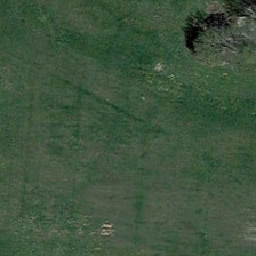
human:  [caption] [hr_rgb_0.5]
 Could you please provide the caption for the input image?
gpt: There was a tall tree on the meadow.

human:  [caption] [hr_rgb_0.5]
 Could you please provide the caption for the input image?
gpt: A tall tree grew on the lawn.

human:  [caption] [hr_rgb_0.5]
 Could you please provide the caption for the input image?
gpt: There is a big tree on the grass.

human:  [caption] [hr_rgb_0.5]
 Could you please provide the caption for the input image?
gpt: A big tree has grown on the grass.

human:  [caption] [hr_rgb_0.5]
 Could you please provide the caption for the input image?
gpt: A tall tree grew in the meadow.